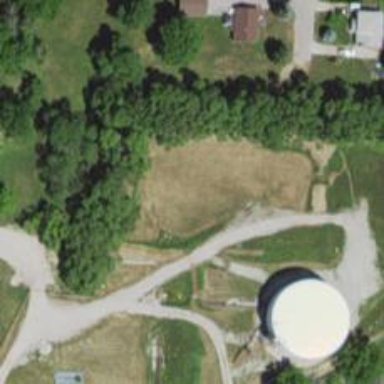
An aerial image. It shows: Storage tank with man-made structure.